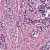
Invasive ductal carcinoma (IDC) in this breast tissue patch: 1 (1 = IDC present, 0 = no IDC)